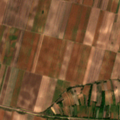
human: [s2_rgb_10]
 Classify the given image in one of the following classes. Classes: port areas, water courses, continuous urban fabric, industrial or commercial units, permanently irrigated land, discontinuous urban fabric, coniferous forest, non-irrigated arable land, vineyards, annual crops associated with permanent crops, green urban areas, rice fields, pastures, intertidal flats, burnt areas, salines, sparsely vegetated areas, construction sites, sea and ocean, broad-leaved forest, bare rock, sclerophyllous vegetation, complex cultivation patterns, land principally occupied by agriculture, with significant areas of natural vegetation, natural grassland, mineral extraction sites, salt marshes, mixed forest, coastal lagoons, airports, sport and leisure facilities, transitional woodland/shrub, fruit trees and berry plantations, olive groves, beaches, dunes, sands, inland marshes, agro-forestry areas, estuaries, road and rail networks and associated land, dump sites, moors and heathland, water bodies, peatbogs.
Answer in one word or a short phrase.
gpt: non-irrigated arable land, transitional woodland/shrub